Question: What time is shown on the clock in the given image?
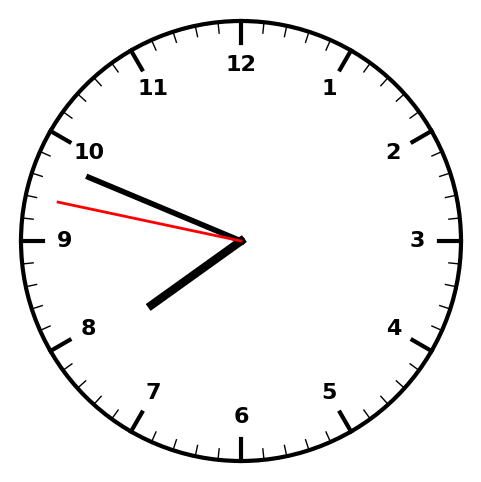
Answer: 07:48:47